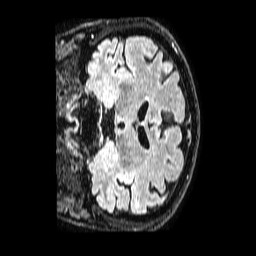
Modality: FLAIR
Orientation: coronal
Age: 59
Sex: male
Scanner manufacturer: philips
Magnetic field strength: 1.5 T
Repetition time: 4.8 s
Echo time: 0.3 s